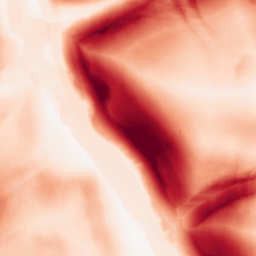
Category: morphological
Decomposition family: morphological_square
Decomposition parameters: operation: gradient
size: 20
Upsampling method: quadratic
Upsampling parameters: scale: 2
Upsampling scale: 2